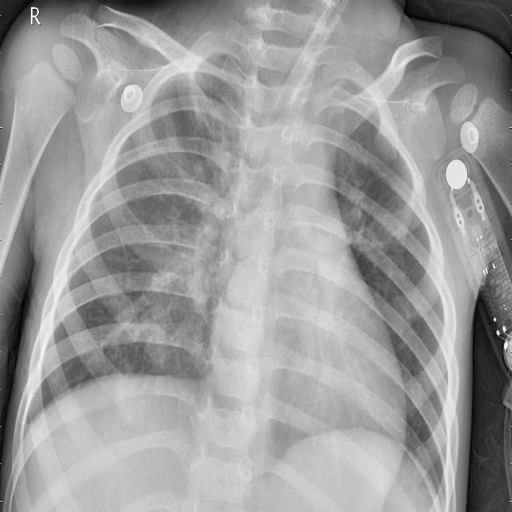
Finding: PNEUMONIA